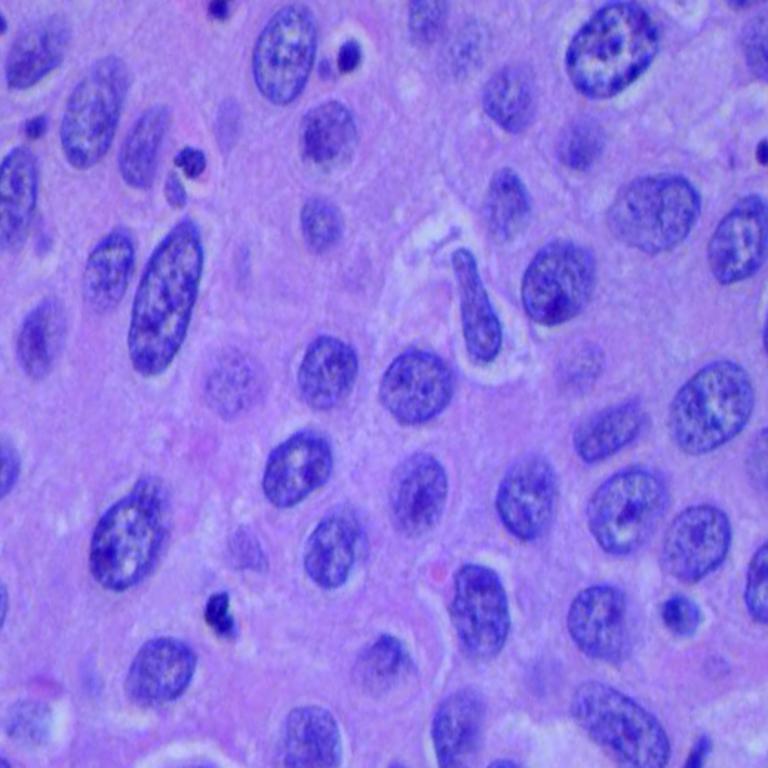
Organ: lung
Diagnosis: squamous carcinomas